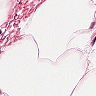
Metastatic tissue present: no